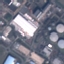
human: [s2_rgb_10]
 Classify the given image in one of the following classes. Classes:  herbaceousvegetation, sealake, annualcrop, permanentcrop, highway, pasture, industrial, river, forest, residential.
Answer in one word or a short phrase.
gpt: Industrial